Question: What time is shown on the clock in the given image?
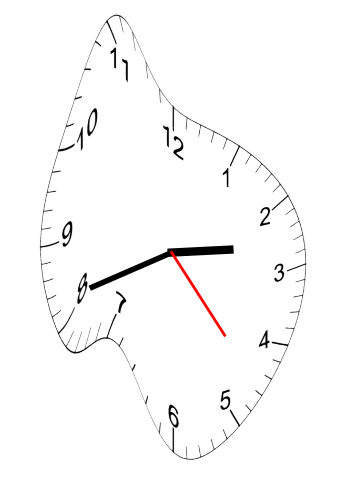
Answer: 02:41:23